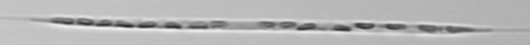
Label: Rhizosolenia